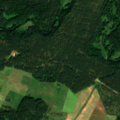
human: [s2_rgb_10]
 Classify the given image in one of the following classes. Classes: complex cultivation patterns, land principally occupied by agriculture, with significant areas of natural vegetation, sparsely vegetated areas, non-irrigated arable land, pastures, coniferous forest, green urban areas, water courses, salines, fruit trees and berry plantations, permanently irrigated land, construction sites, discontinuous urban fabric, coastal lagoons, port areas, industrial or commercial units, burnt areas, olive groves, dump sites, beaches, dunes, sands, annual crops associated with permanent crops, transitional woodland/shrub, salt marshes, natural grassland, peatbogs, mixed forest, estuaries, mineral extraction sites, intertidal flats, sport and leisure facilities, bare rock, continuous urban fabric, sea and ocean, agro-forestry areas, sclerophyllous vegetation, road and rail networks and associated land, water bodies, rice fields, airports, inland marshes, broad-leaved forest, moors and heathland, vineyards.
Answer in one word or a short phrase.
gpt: pastures, coniferous forest, mixed forest, natural grassland